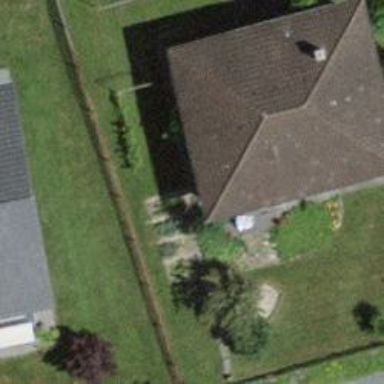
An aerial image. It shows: House with hipped roof.